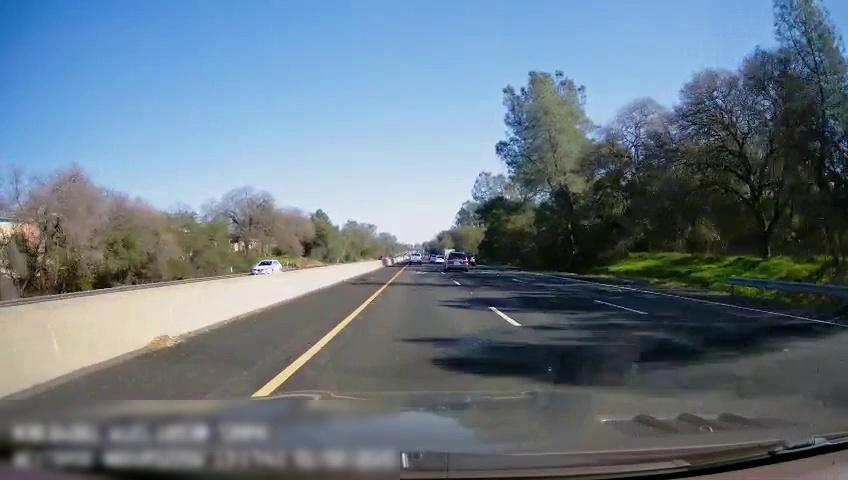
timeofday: Day
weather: Sunny
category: Drivable Space
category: Drivable Space
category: Vehicles | SUV
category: Vehicles | Truck
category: Vehicles | SUV
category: Vehicles | Truck
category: Vehicles | Car
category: Lanes | Current Lane
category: Lanes | Current Lane
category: Lanes | Current Lane
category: Lanes | Alternate Lane